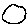
Label: circle